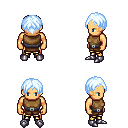
a pixel art fantasy rpg character, male body template, human, tanned skin, leather chest armor, gold greaves, white cyan parted hairstyle, metal boots, four views (front, back, left, right), 2x2 character sprite sheet, small pixel art, hard edges, no anti-aliasing